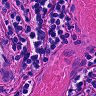
Metastatic tissue present: no